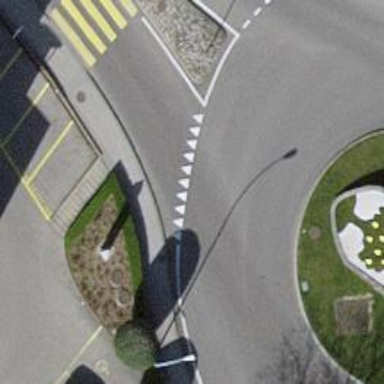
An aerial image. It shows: Road with "give way" sign.